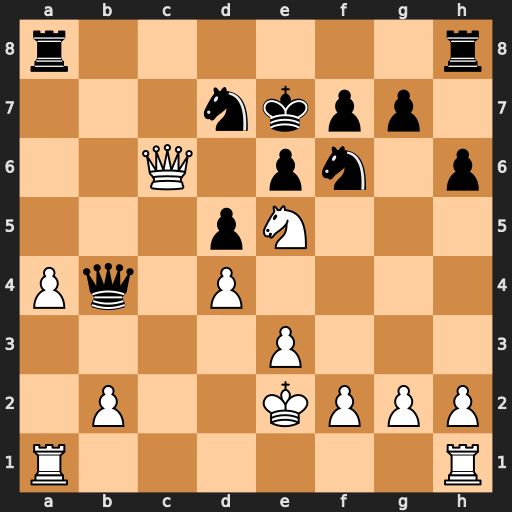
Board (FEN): r6r/3nkpp1/2Q1pn1p/3pN3/Pq1P4/4P3/1P2KPPP/R6R
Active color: w
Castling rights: -
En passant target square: -
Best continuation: Qxd7+ Nxd7 Nc6+ Kd6 Nxb4